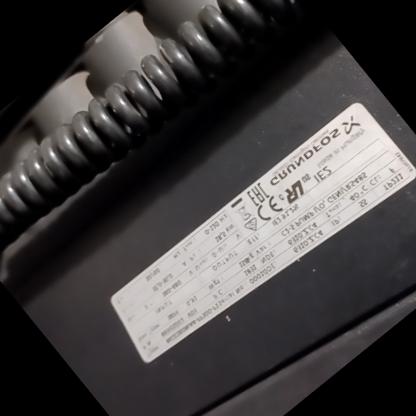
Klasa: tabliczka-znamionowa